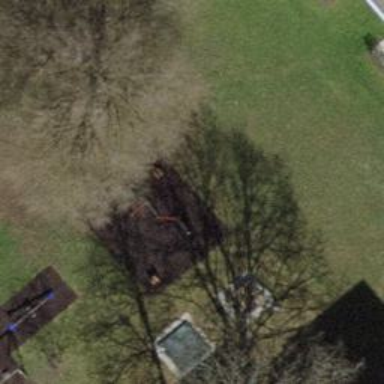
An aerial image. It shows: Playground featuring climbing frame.